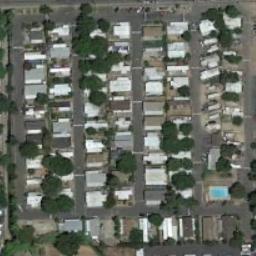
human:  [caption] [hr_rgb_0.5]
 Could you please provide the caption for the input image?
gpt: The dense mobile home park has lots of neatly arranged mobile homes and a swimming pool and some trees are among these mobile homes .

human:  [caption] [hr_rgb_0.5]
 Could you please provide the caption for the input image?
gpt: The mobile home park is on the open place next to some trees .

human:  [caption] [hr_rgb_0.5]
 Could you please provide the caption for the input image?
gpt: There are two rows of mobile homes on the lawn .

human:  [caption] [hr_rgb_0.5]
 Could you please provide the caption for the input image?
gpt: There are many buildings of different shapes and sizes in the mobile home parks .

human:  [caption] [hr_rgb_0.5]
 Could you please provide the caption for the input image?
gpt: There are many buildings and some green trees in the mobile home park .